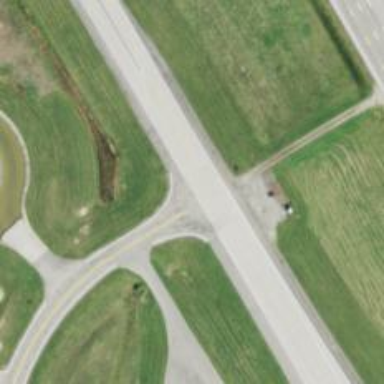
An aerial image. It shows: Raceway road.